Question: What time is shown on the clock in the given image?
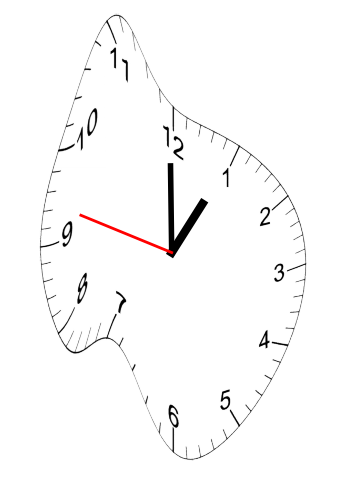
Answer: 12:59:47